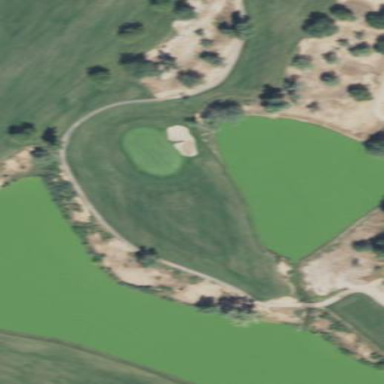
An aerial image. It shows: Golf fairway surrounded by grass.